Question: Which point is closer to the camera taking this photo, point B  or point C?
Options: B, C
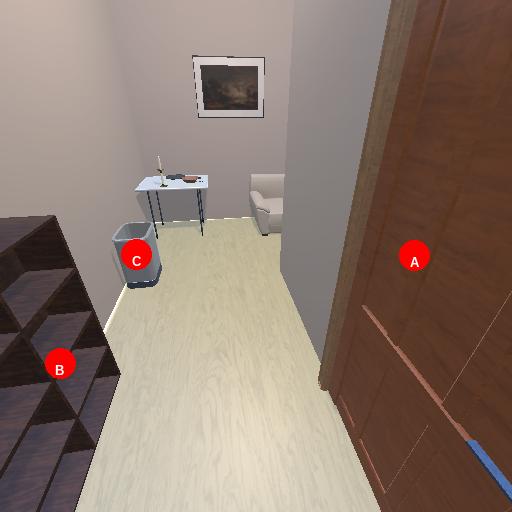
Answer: B